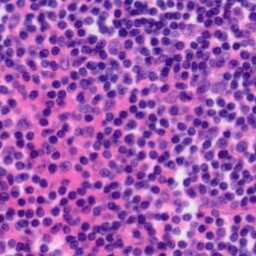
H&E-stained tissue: Tonsil